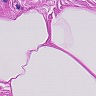
Metastatic tissue present: no